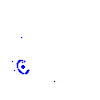
Particle: proton